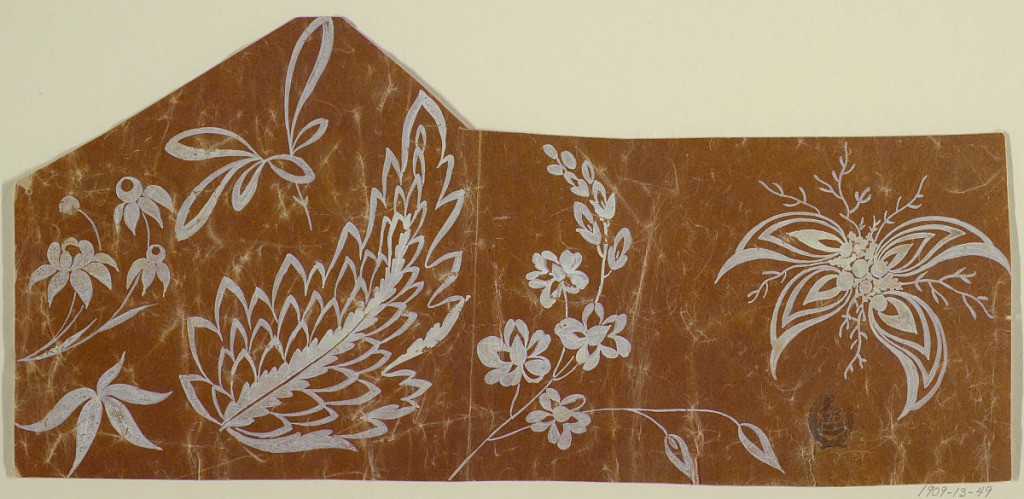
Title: Floral field and border
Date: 1780–1815
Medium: White on glazed paper
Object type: Drawing
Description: Heptagon. Two boughs with blossoms, a bough with leaves, a calyx, a leaf, a flower bunch are shown.